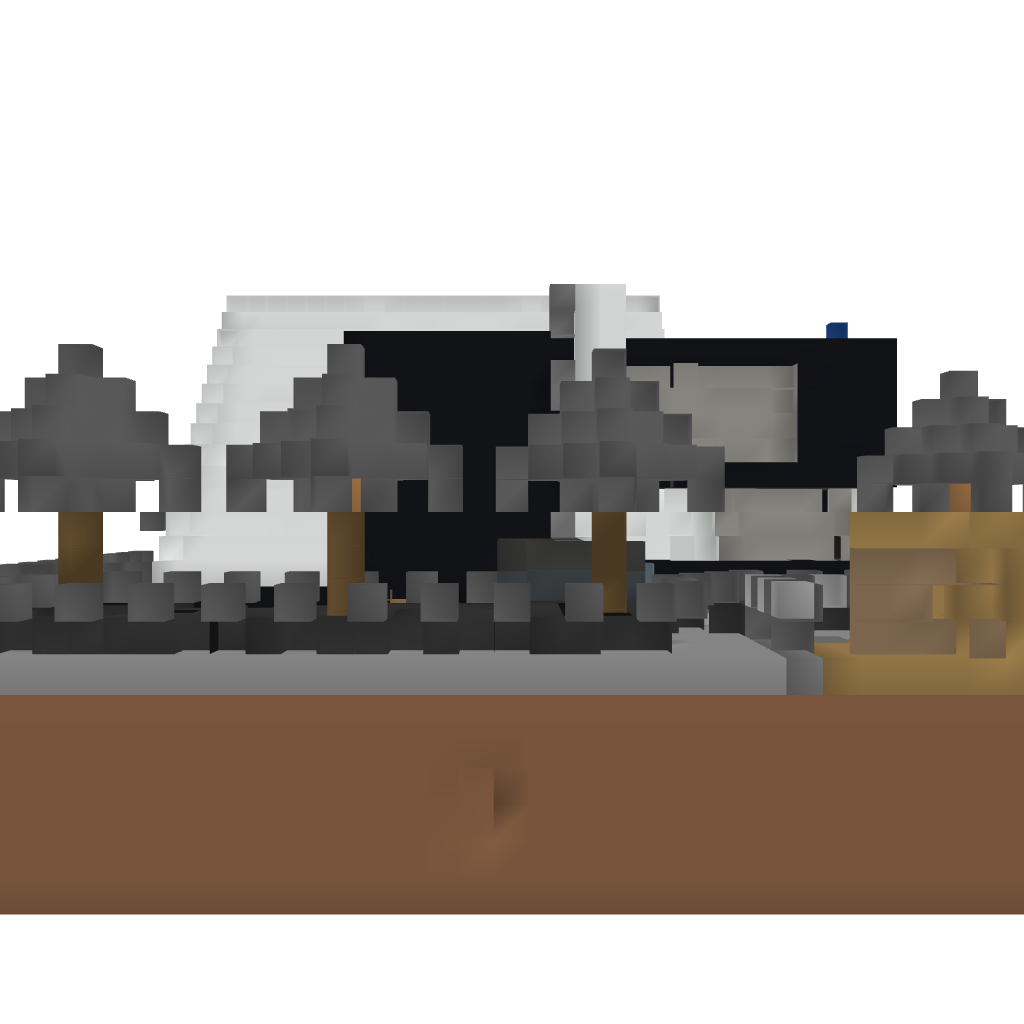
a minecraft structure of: Modern House #1